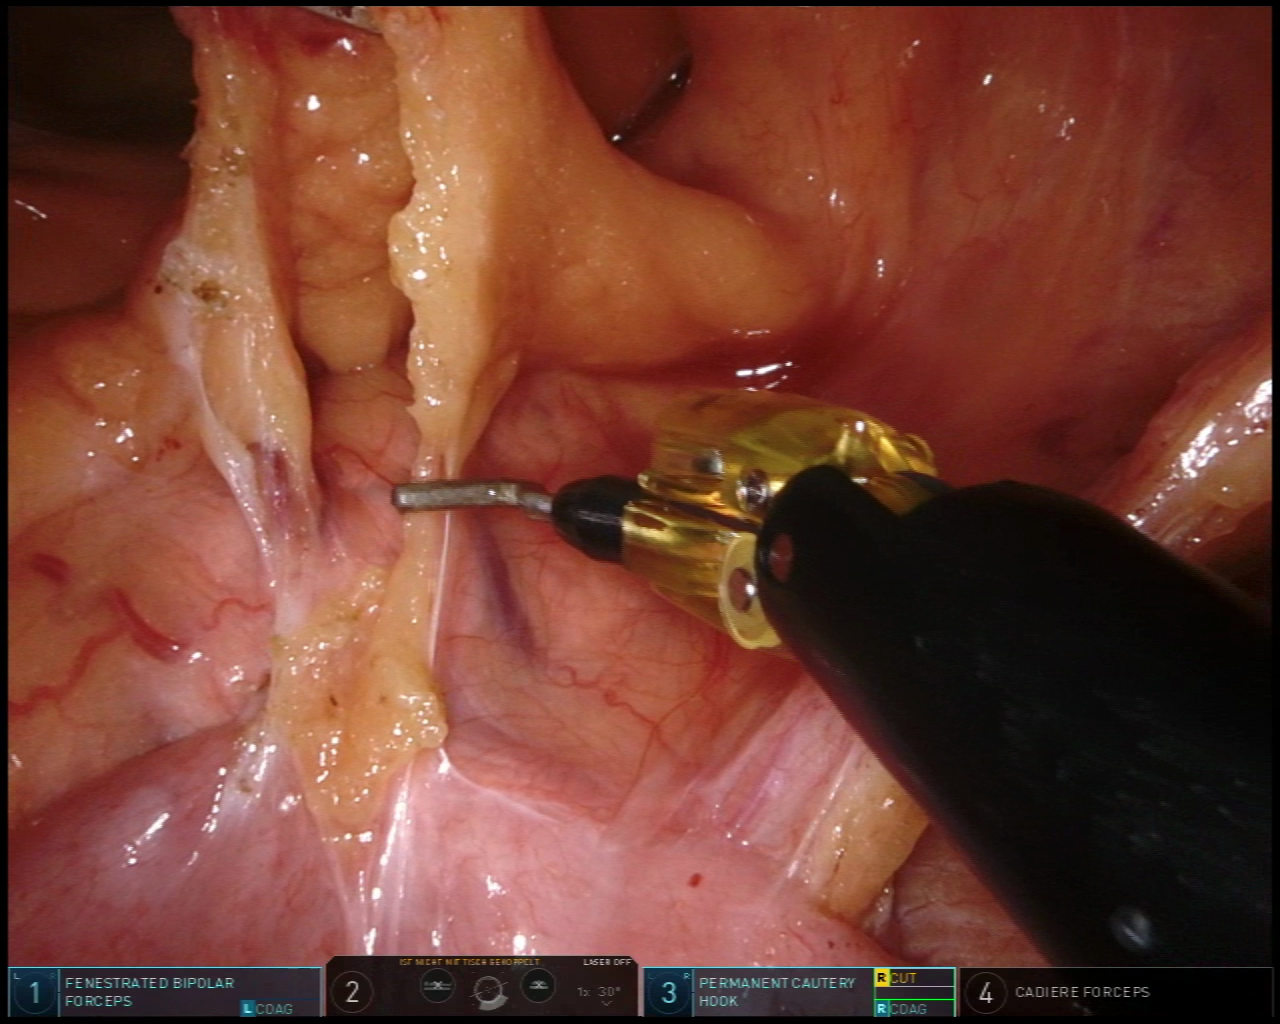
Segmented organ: pancreas
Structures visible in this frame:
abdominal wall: no
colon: no
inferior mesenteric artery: no
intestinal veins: no
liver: no
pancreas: yes
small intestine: yes
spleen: no
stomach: no
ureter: no
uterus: no
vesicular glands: no